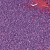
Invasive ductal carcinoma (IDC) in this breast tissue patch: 1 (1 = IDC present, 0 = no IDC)